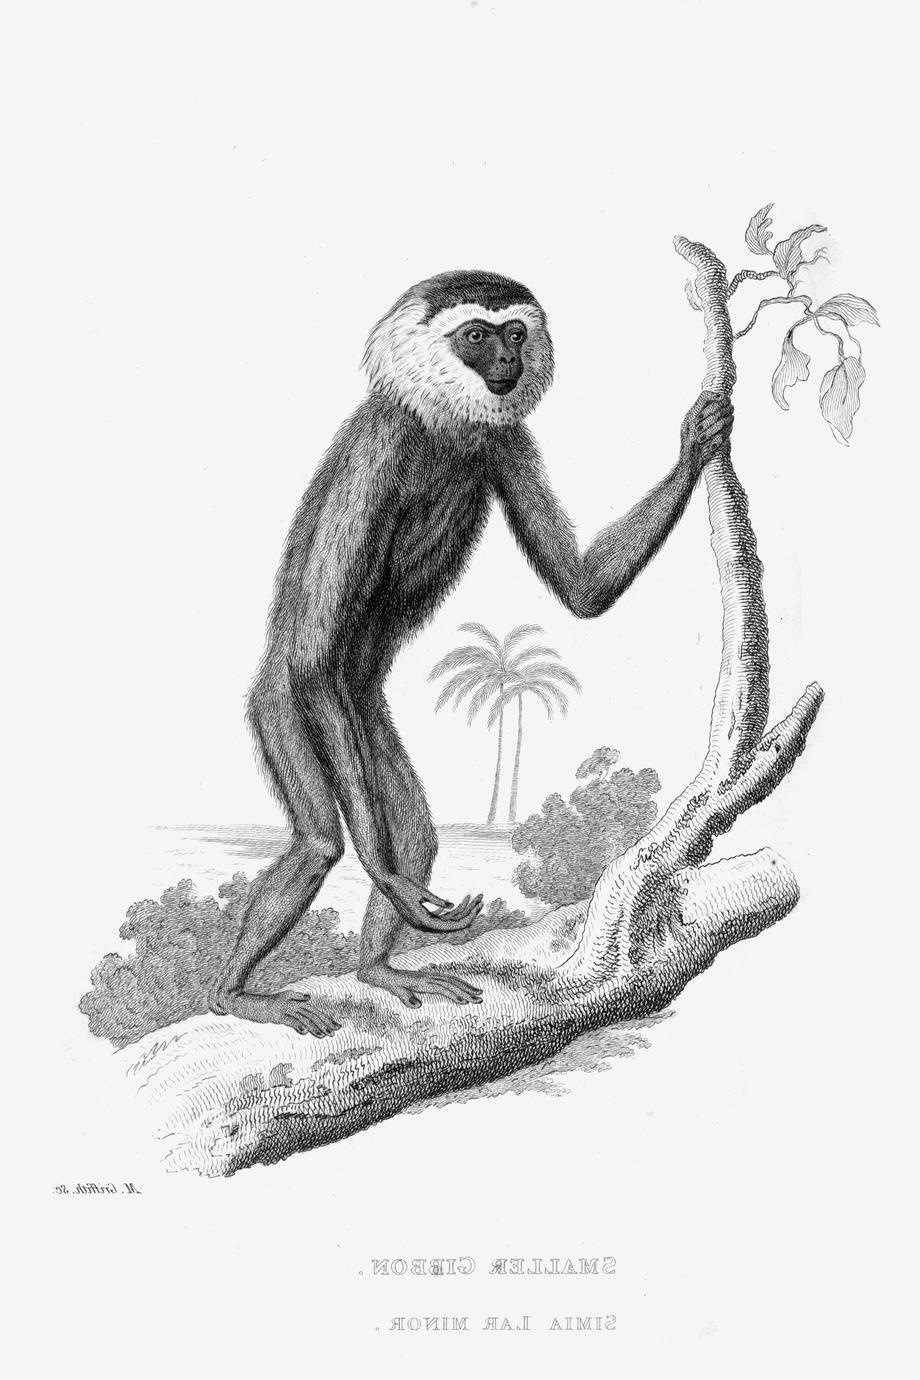
Label: gibbon, Hylobates lar